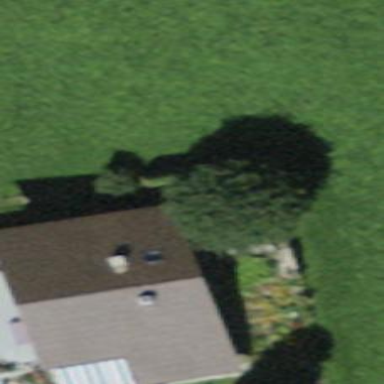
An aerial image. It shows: Detached building with gabled roof.